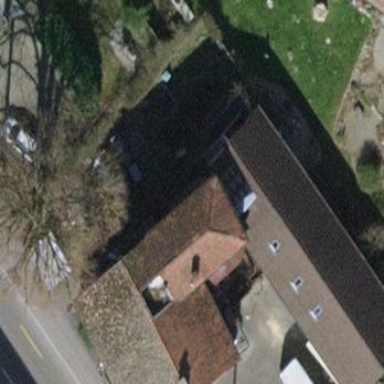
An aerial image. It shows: Building with tiled roof.